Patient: sex M, age 51
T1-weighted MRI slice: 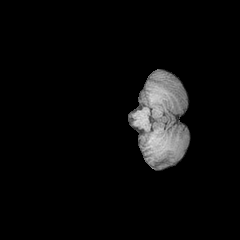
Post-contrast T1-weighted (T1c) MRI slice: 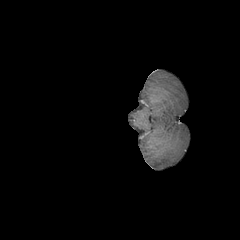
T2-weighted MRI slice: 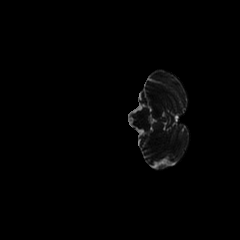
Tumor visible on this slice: no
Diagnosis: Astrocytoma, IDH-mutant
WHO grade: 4